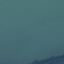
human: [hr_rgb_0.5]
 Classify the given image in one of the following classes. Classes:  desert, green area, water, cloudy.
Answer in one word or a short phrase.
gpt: water